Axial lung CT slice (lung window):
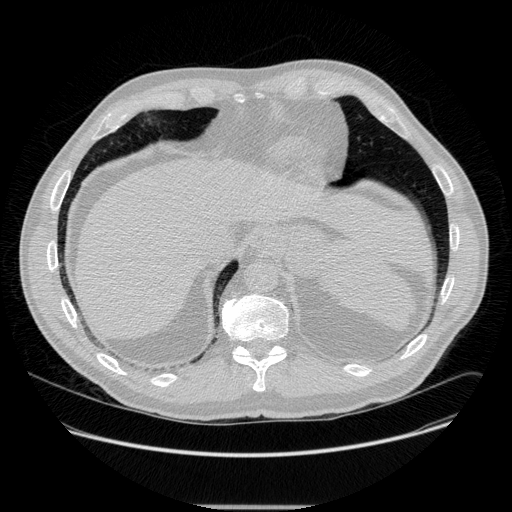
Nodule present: no